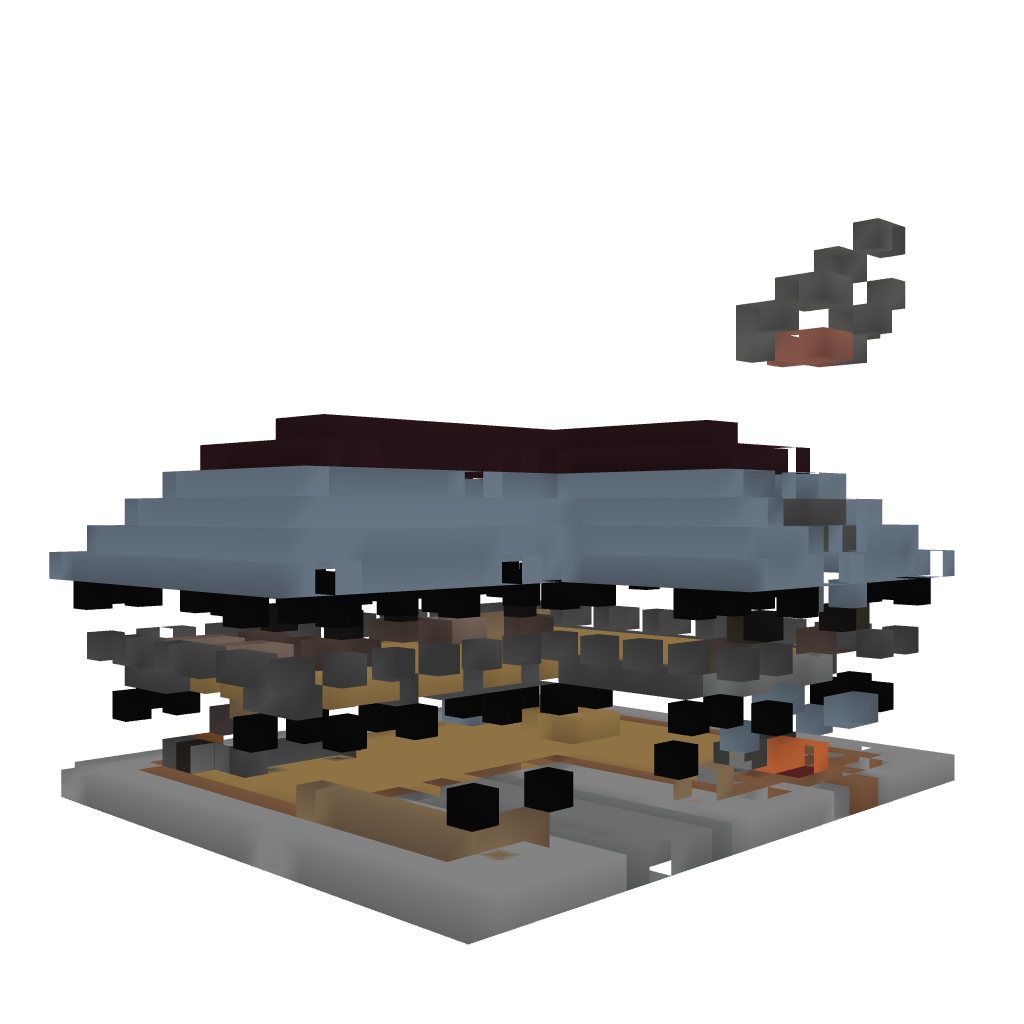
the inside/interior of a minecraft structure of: A medium Inn